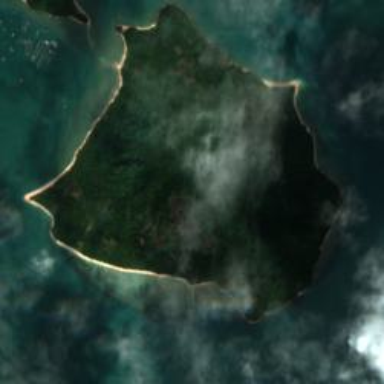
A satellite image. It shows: Island with natural coastline.